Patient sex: M
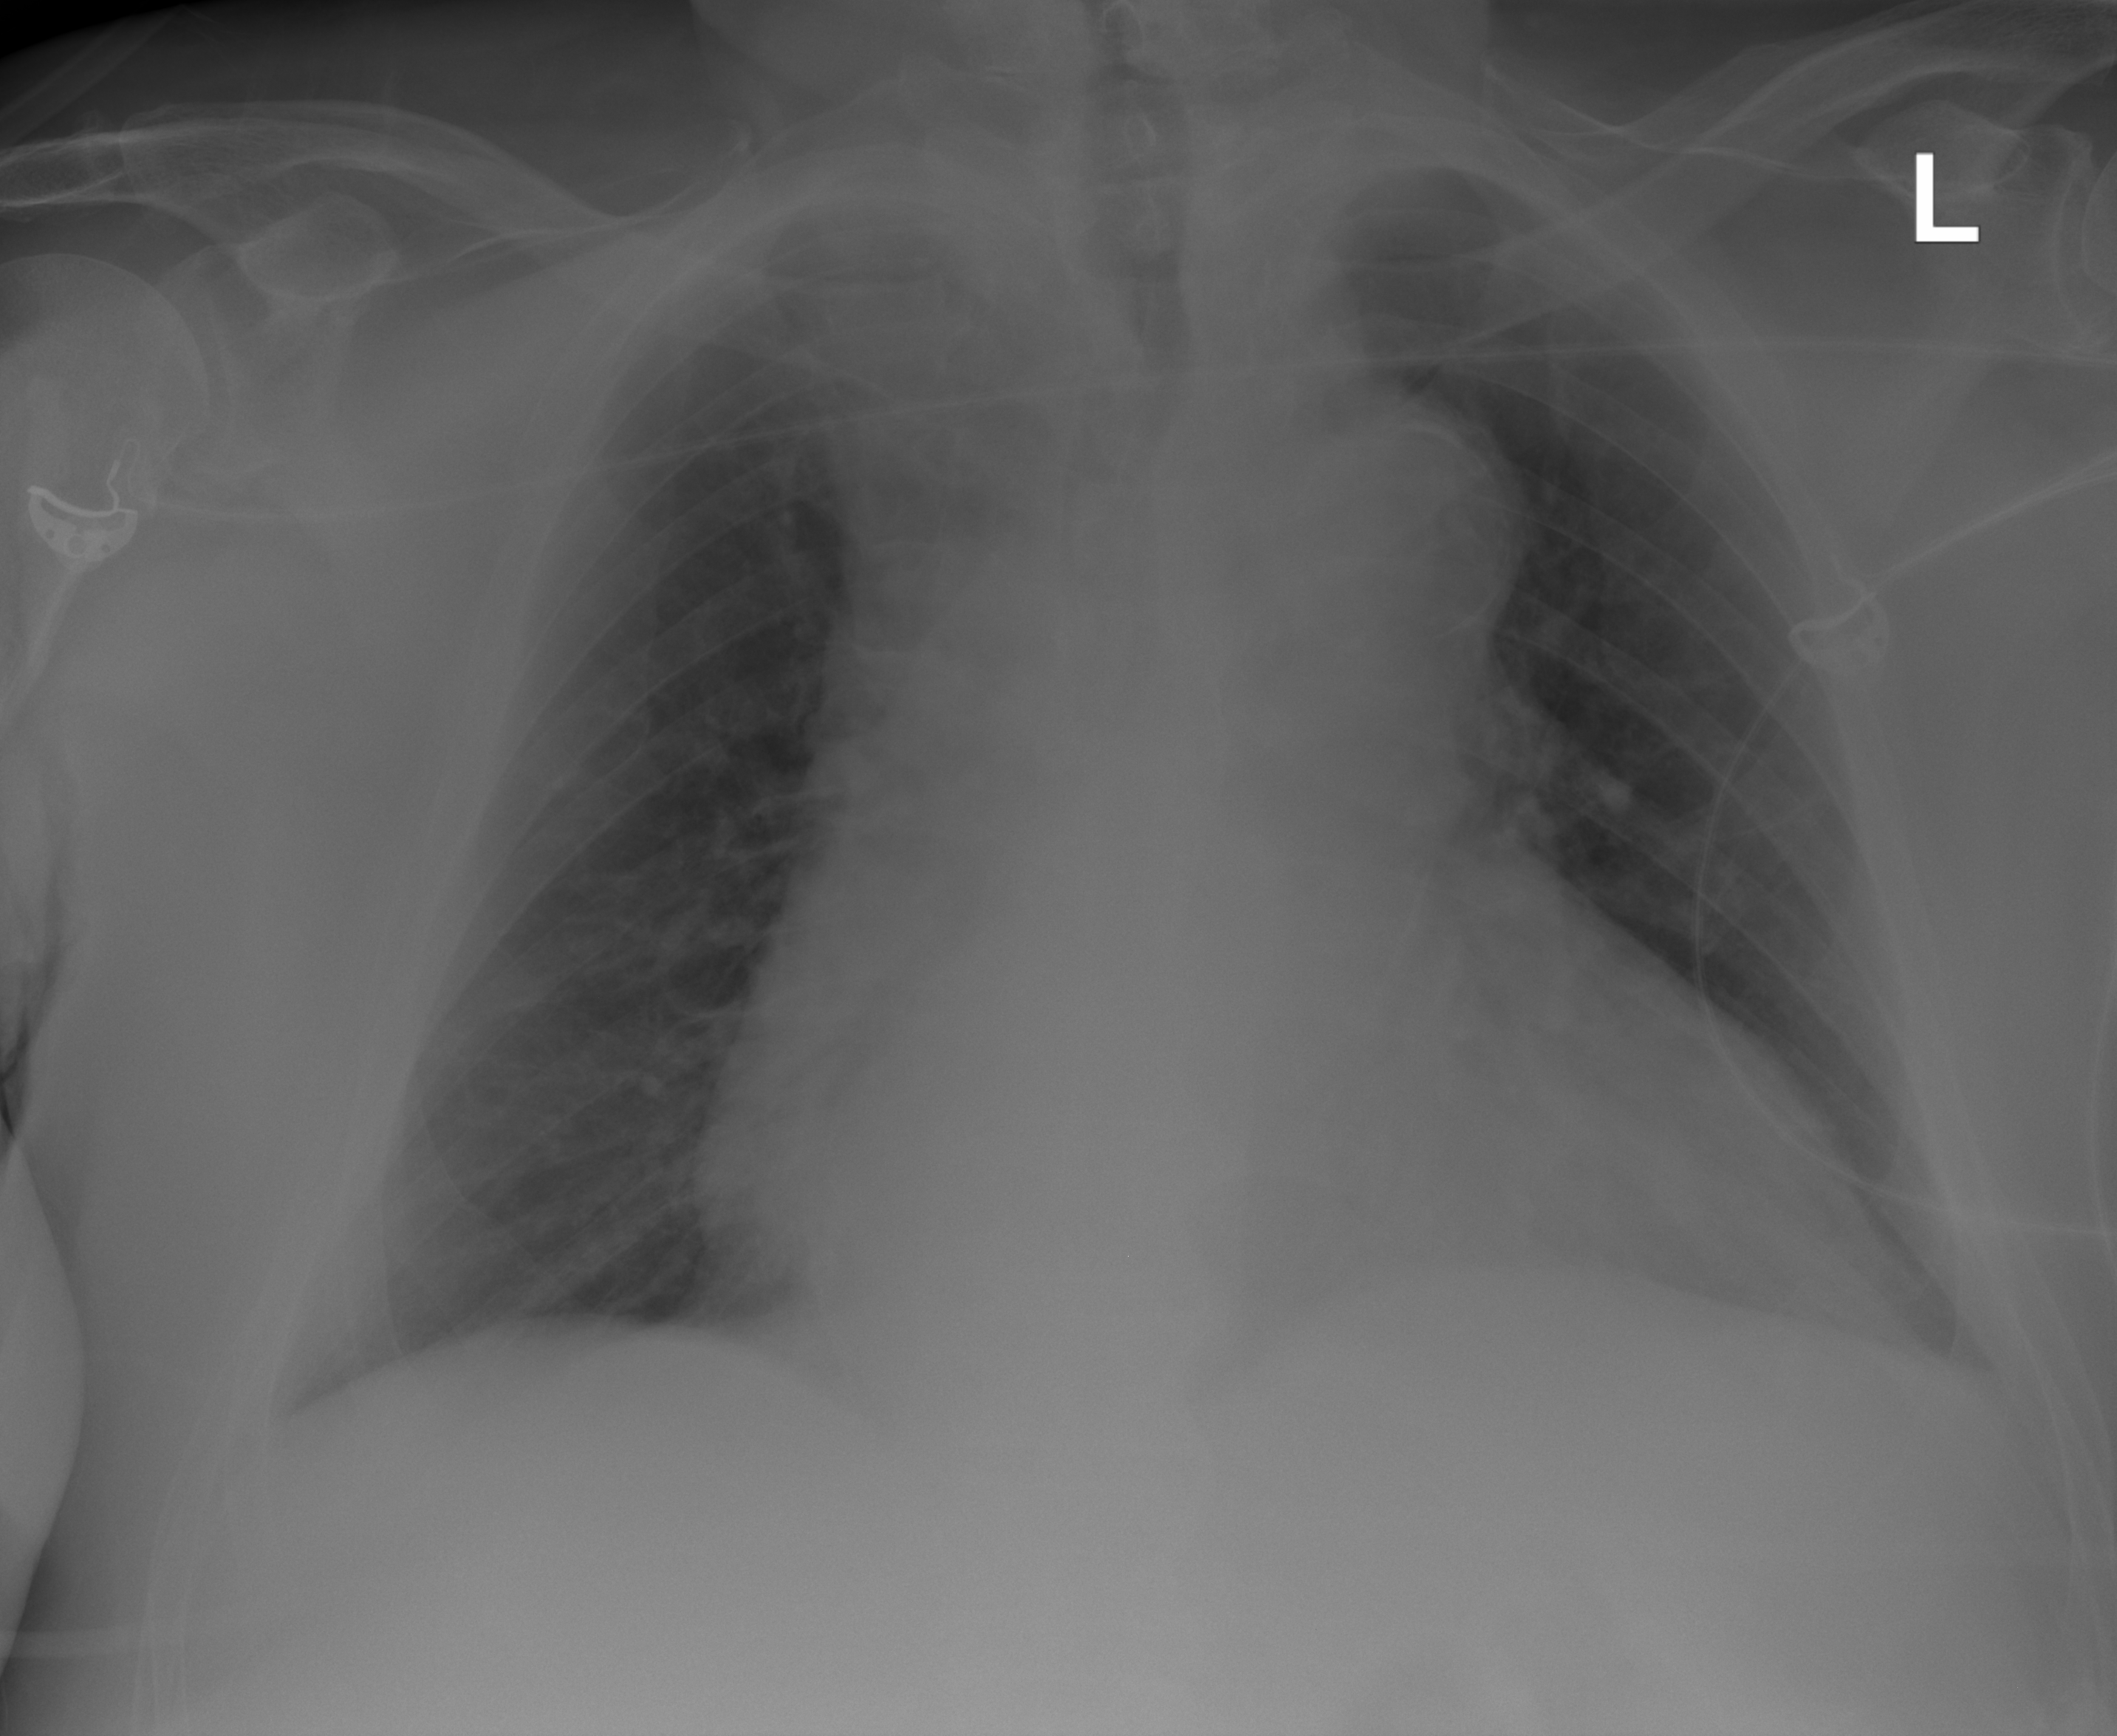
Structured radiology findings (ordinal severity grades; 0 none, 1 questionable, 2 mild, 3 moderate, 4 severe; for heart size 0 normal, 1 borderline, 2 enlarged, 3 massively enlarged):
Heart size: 3
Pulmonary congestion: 2
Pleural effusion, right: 0
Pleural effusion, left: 0
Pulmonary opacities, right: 0
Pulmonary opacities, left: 0
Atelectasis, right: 0
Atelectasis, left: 0